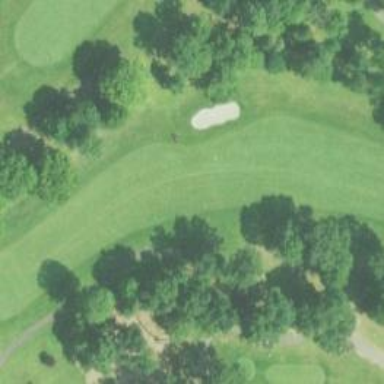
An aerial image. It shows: View of golf hole.